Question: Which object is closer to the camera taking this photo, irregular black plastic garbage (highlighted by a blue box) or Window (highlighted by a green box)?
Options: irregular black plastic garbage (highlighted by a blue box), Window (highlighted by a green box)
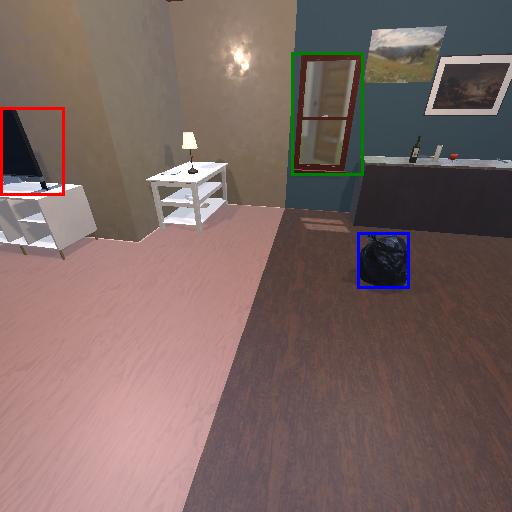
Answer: irregular black plastic garbage (highlighted by a blue box)